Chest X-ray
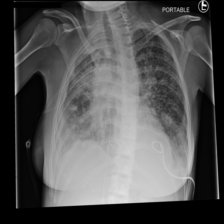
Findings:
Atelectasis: positive
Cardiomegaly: negative
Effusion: negative
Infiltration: positive
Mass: positive
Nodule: negative
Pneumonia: negative
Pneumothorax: negative
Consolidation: positive
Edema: negative
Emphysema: negative
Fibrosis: negative
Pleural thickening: positive
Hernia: negative